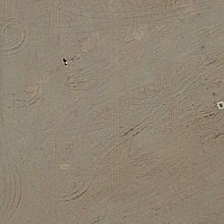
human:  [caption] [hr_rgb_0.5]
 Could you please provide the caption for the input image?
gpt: it is a piece of gray bareland .

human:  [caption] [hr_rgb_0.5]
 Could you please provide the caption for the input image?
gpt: it is a piece of gray bareland .

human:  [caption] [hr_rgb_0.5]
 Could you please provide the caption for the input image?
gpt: it is a piece of gray bareland .

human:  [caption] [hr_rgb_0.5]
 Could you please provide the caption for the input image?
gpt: it is a piece of gray bareland .

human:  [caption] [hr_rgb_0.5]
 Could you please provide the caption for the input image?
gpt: it is a piece of gray bareland .